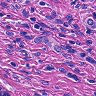
Metastatic tissue present: yes